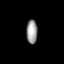
Tissue: prostate
Cell type: Myeloid cells
Senescence score: 0.7047
Nuclear area (px): 251
Mean DAPI intensity: 158.124